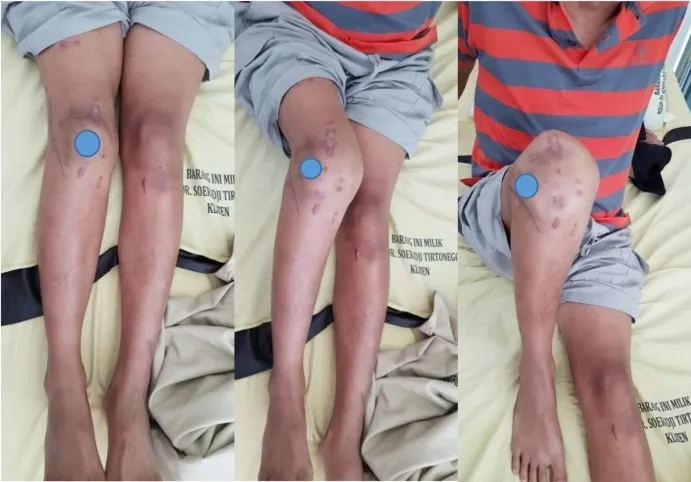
The clinical pictures lateral dislocation of right patella in extension, midflexion and flexion position.
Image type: radiology (ct)